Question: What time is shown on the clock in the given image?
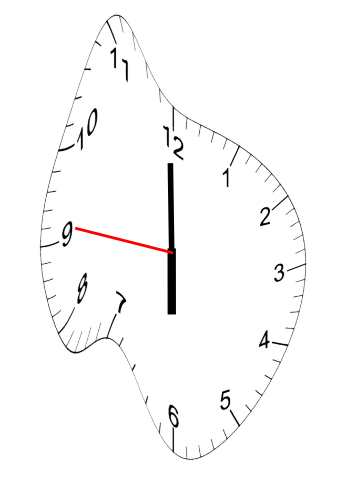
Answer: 05:59:46